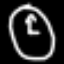
Label: clock